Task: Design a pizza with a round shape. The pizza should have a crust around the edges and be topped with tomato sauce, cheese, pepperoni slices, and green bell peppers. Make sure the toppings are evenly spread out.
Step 125:
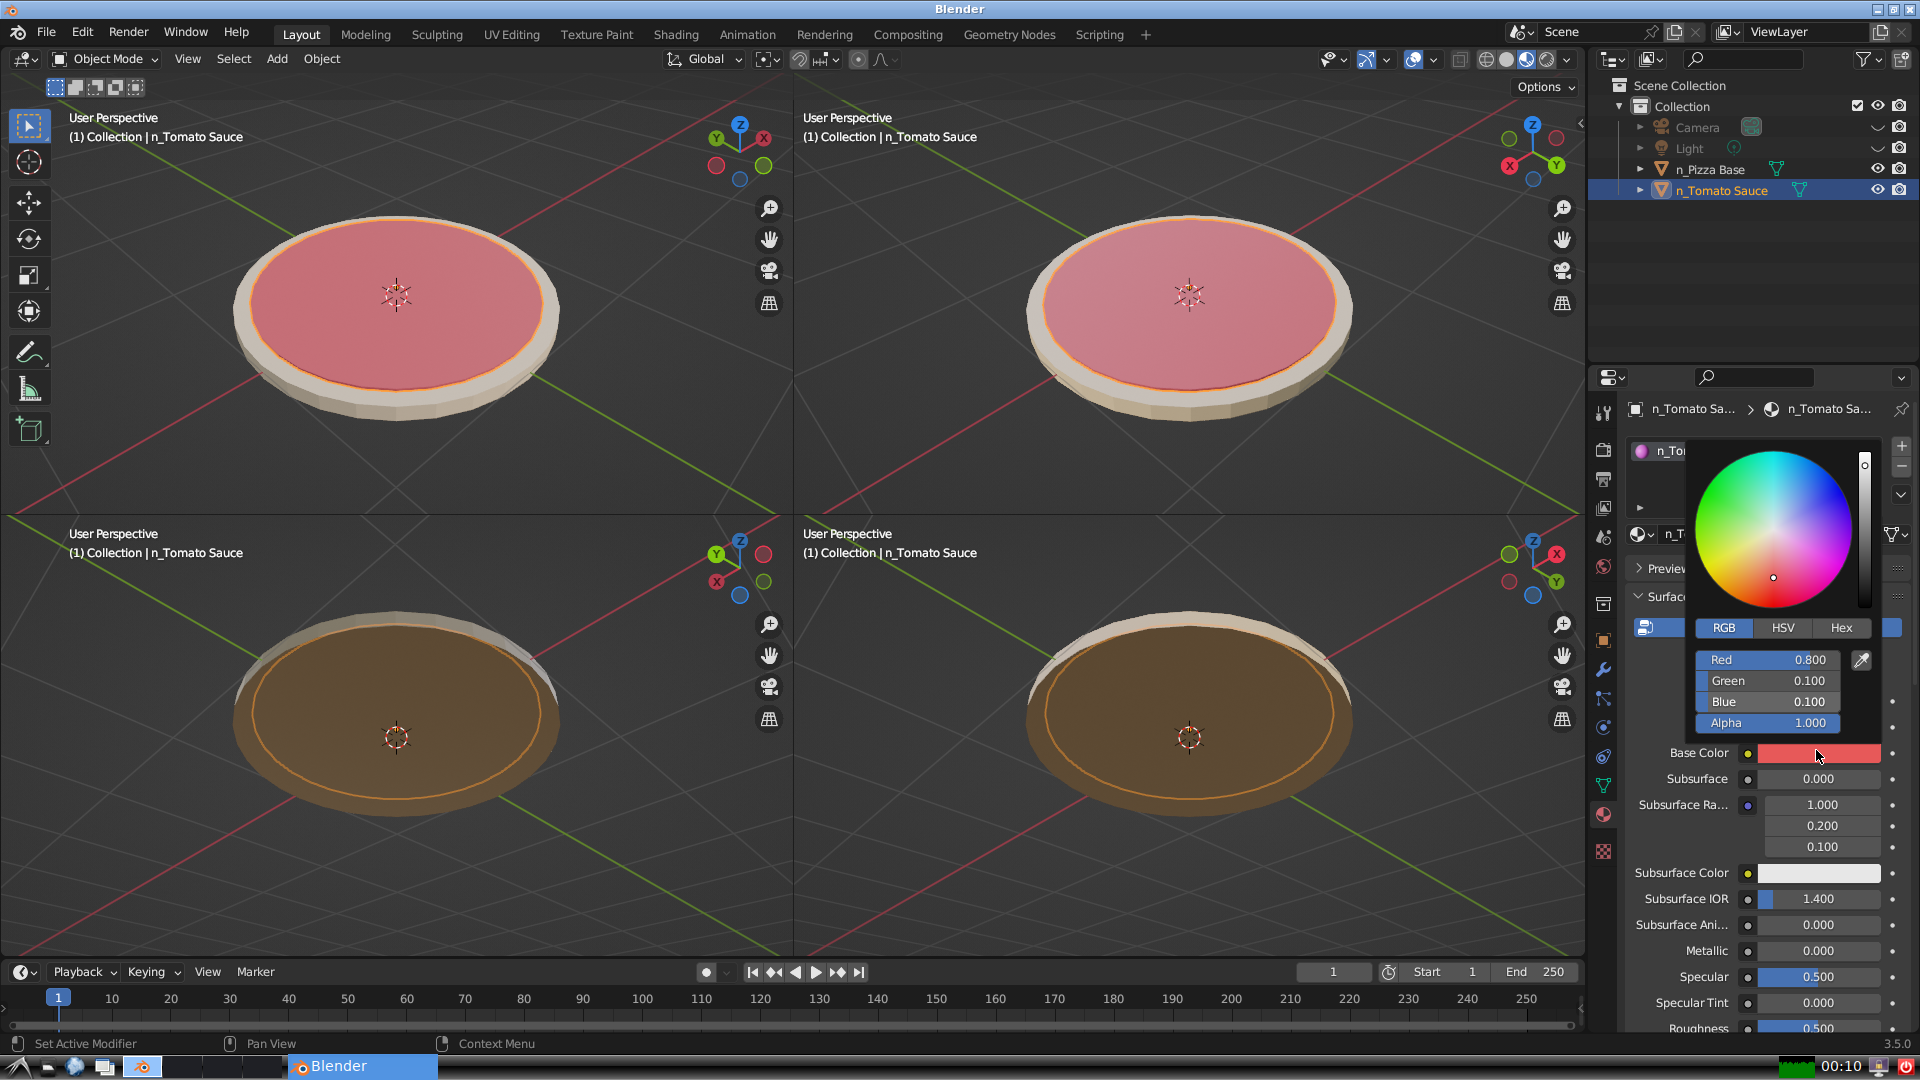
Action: click: no